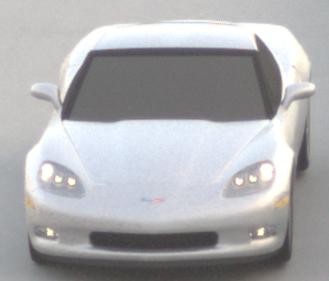
Make: Chevrolet
Model: Corvette Coupé
Detailed model: Corvette (C6) Coupé
Model produced from: 2005/02
Model produced until: 2008/03
Doors: 3
Color: white
Road condition: dry road
Daytime: sunrise or sunset
Contrast: low contrast